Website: bh-photo
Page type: customer-info-address
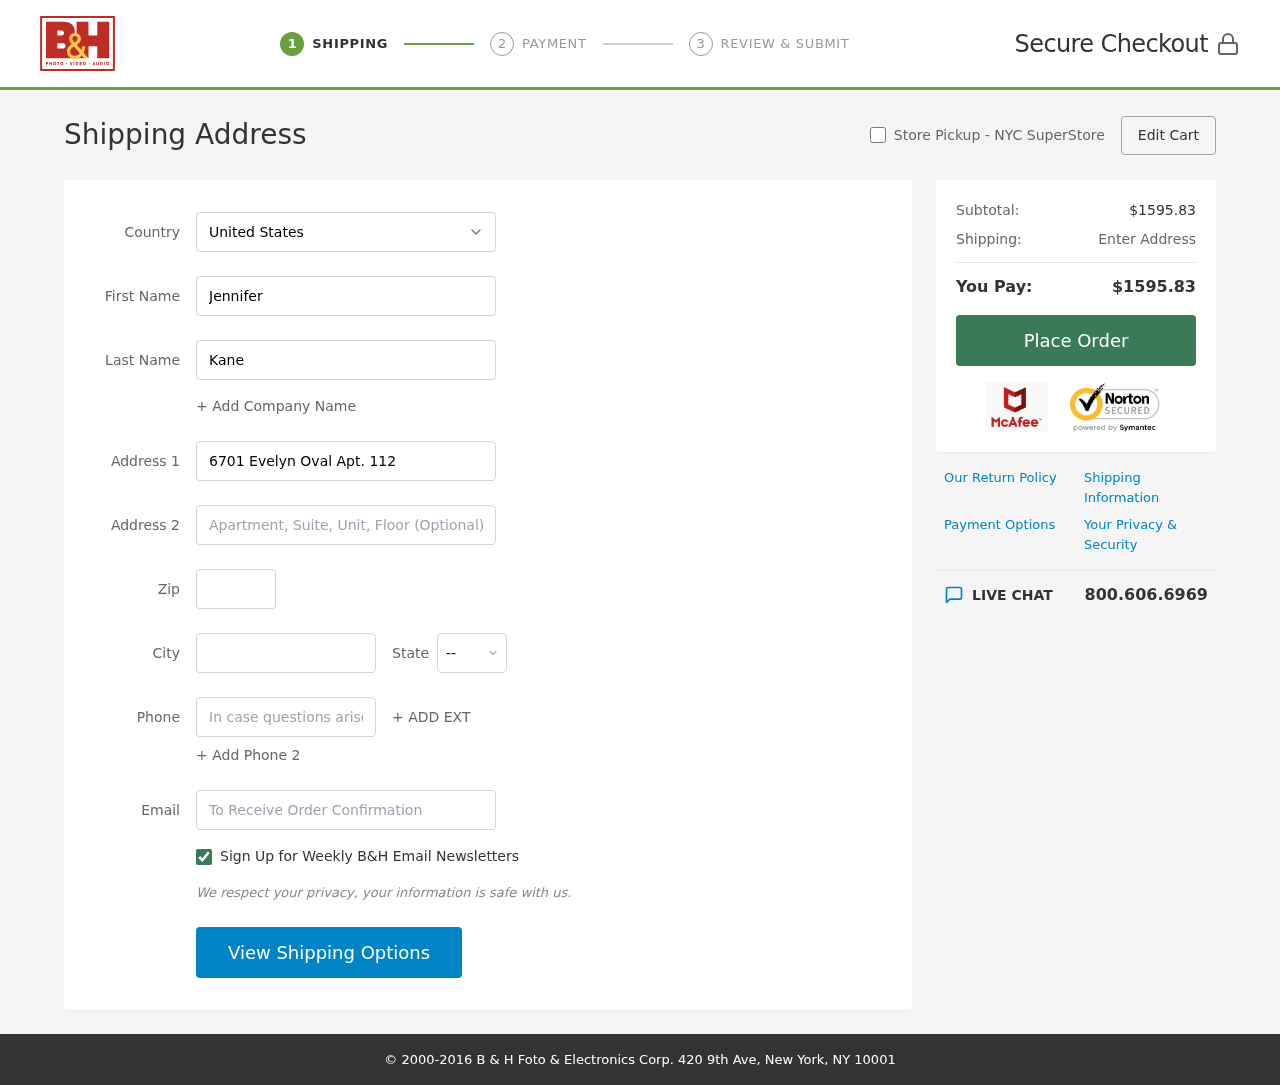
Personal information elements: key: PII_CITY
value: Lake Loriland
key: PII_COUNTRY
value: United States
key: PII_EMAIL
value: jkane@yahoo.com
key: PII_FIRSTNAME
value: Jennifer
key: PII_LASTNAME
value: Kane
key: PII_PHONE
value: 8248354529
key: PII_POSTCODE
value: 66001
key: PII_STATE_ABBR
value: MI
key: PII_STREET
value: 6701 Evelyn Oval Apt. 112
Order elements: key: ORDER_SUBTOTAL
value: $1595.83
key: ORDER_TOTAL
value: $1595.83